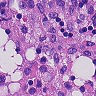
Metastatic tissue present: no